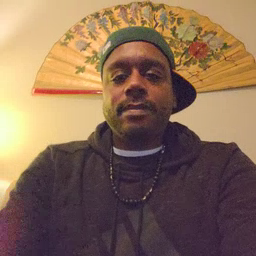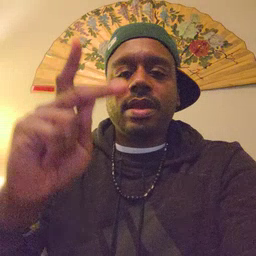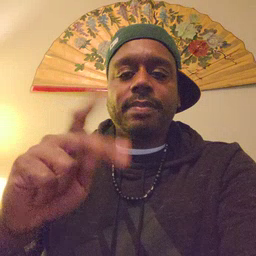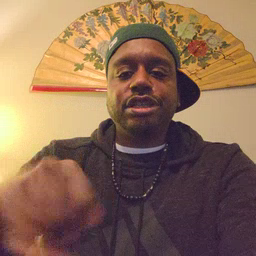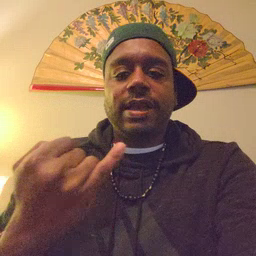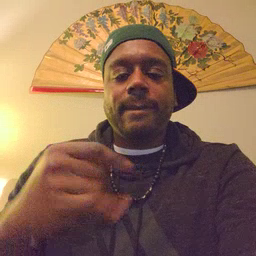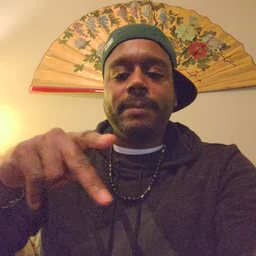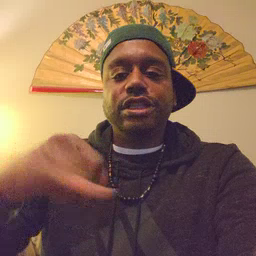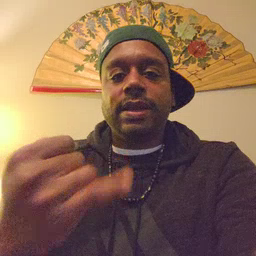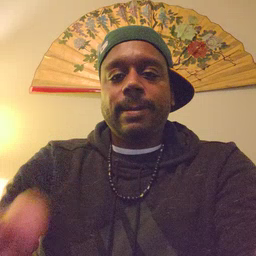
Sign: pajamas